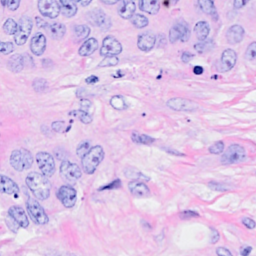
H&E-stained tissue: Breast